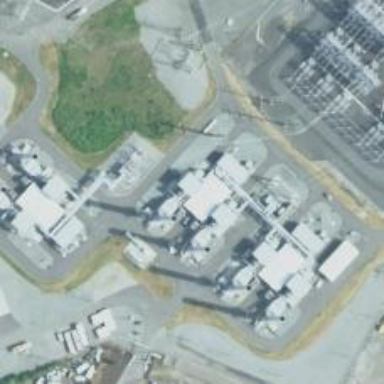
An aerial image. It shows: Gas turbine generator.